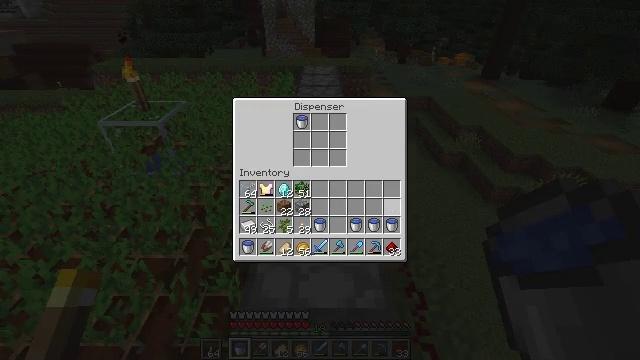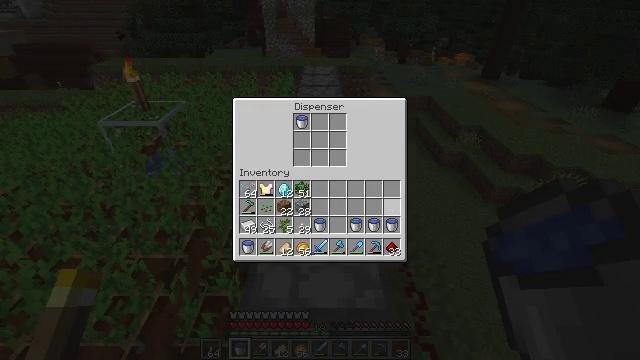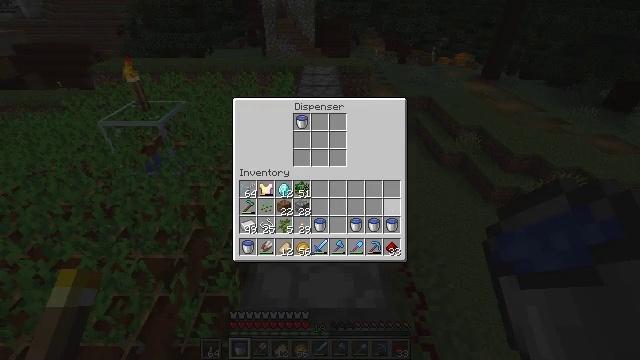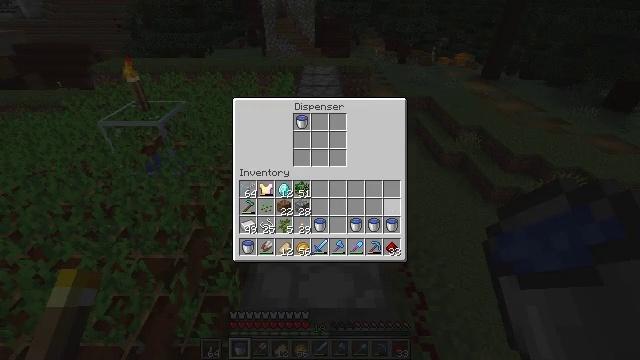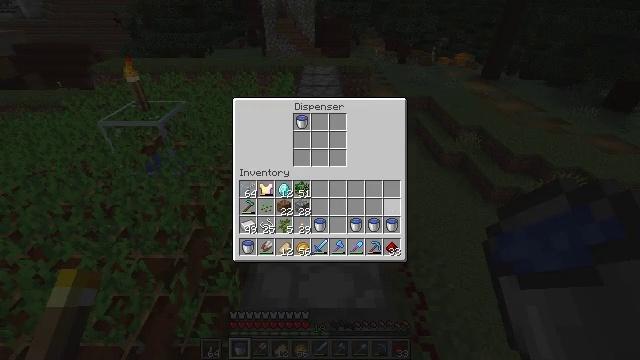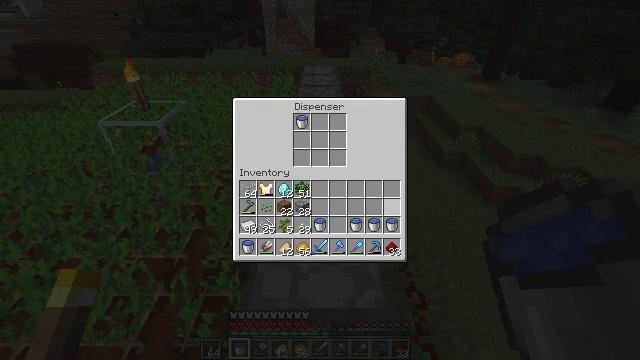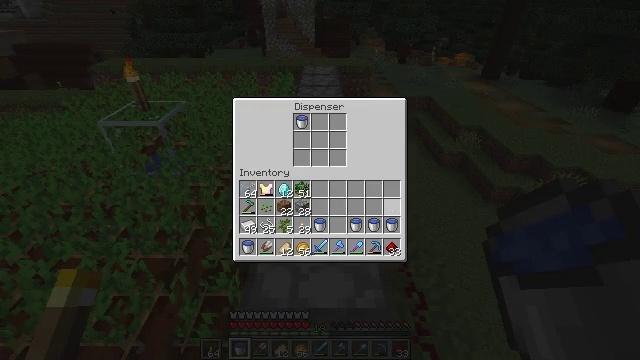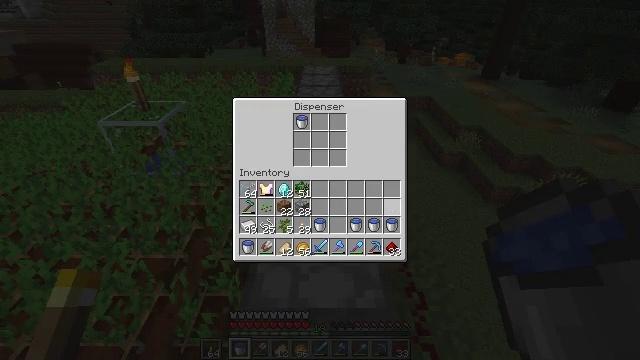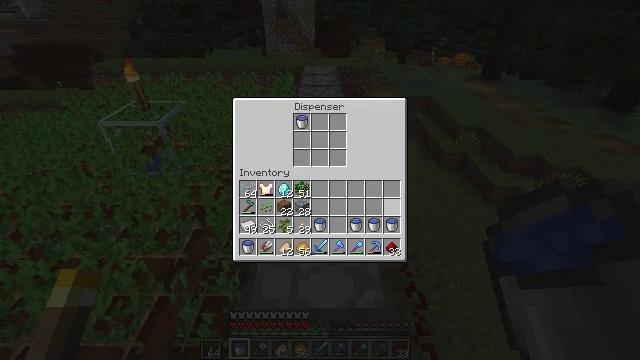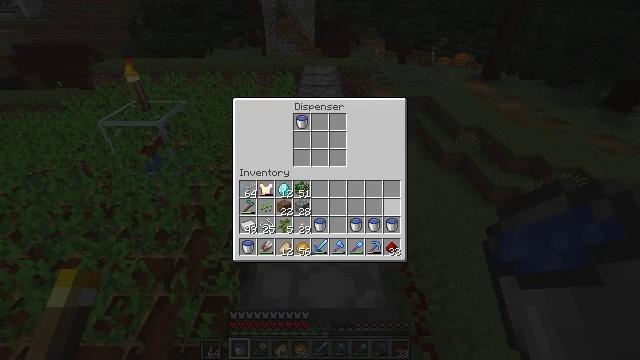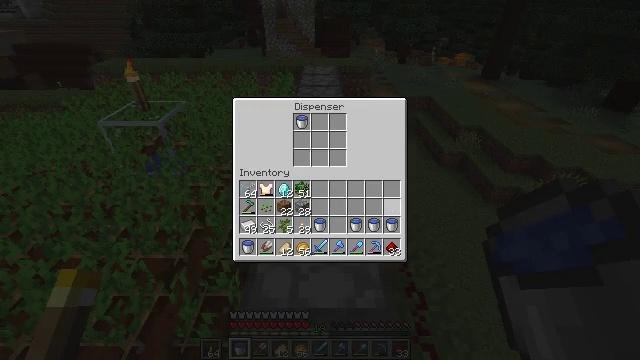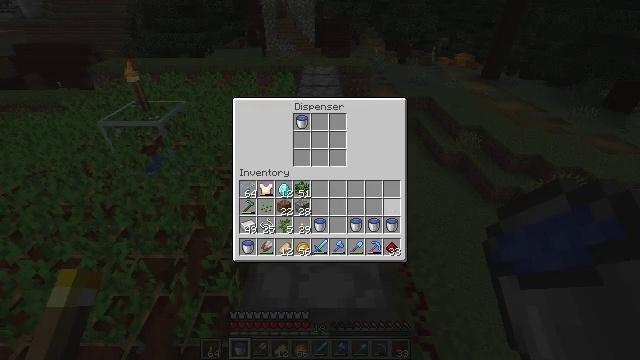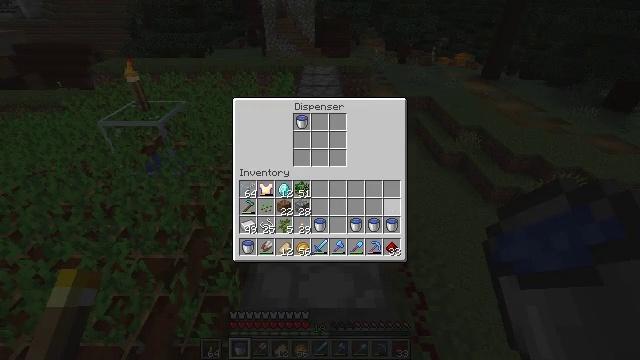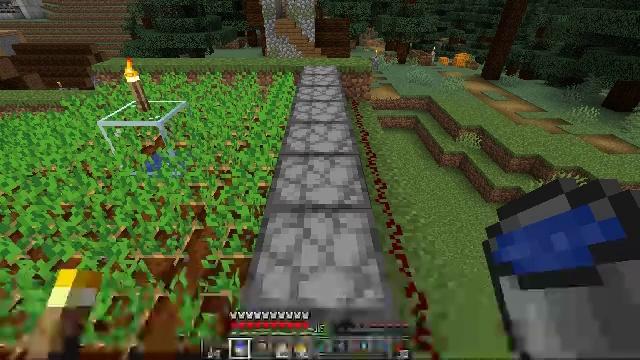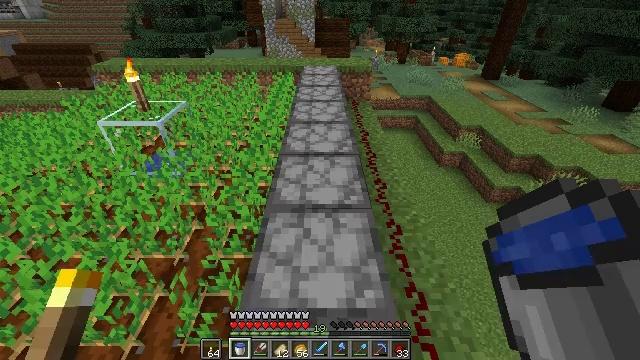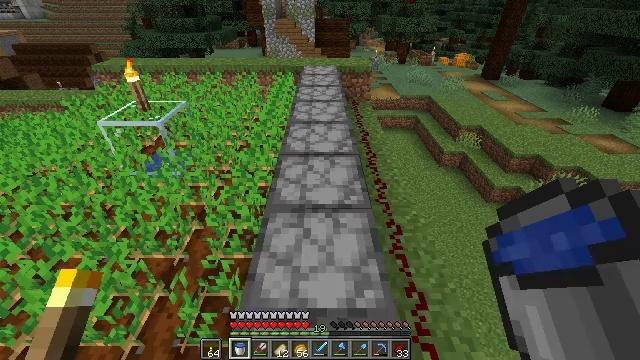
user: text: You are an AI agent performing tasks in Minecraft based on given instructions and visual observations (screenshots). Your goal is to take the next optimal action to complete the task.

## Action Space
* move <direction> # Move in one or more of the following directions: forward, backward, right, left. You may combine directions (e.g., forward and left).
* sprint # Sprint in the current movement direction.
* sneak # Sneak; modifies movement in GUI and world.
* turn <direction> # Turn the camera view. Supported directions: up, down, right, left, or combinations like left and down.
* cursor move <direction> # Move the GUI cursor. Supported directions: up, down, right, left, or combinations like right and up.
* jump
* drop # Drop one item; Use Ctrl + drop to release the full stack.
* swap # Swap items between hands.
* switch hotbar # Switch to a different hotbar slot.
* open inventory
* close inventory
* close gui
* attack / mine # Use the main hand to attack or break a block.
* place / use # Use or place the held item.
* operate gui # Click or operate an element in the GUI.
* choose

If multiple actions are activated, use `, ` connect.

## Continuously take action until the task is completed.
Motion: motion action
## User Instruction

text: Dismantle the repeater.
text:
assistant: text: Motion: sneak
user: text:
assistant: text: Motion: sneak
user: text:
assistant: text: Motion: sneak
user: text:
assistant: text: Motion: no_op
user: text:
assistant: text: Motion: no_op
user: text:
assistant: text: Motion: no_op
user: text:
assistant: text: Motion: no_op
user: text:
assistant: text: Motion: no_op
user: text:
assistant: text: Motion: no_op
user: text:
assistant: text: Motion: no_op
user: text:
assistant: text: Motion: no_op
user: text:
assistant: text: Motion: no_op
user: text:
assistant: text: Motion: no_op
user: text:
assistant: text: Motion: no_op
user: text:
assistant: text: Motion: no_op
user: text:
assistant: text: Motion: no_op
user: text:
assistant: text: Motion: no_op
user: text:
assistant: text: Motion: no_op
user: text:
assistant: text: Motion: no_op
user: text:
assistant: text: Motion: no_op
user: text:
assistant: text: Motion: no_op
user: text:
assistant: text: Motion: no_op
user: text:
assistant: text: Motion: no_op
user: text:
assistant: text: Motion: move forward
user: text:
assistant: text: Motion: move forward
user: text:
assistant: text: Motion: move forward
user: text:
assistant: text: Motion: move forward
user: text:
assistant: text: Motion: move forward
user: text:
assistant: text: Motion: no_op
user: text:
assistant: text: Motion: no_op